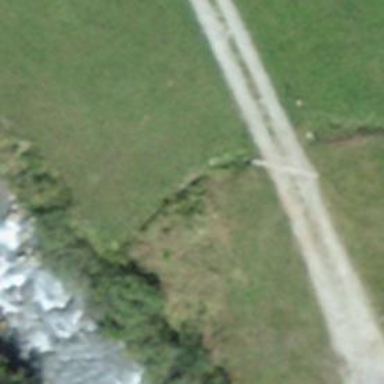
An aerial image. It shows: Culvert tunnel.